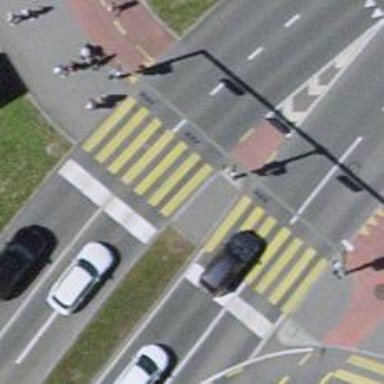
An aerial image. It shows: Kerb barrier.